Field crop: maize
Growth stage: 2
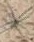
Species: salsola